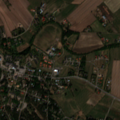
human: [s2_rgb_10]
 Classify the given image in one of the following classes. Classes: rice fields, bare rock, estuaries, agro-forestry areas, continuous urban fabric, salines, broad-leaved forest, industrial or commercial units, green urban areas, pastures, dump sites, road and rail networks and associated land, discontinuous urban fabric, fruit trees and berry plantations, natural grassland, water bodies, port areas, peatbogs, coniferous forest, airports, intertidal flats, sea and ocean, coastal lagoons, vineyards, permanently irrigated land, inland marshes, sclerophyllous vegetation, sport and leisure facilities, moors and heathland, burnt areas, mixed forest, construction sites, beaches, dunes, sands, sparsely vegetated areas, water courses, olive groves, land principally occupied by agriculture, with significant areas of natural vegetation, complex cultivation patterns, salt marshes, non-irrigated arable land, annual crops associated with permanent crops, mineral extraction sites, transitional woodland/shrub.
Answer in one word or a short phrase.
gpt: discontinuous urban fabric, non-irrigated arable land